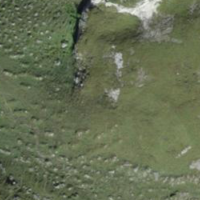
EUNIS habitat code: 23
Species observed at this site:
Parnassia palustris
Selaginella selaginoides
Pyrrhocorax graculus